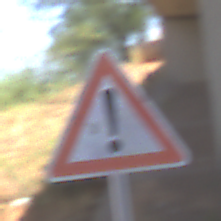
Verkehrszeichen: Gefahrenstelle
Umgebung: Roofed, Underpass
Tageszeit: Midday
Wetter: Clear
Licht: Natural
Jahreszeit: NotSpecified
Kontrast: LowContrast